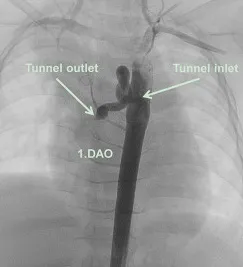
(B) Cardiac catheterization: An abnormal blood vessel developed from descending aorta, and zigzagged to the right atrium.
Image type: radiology (x_ray)